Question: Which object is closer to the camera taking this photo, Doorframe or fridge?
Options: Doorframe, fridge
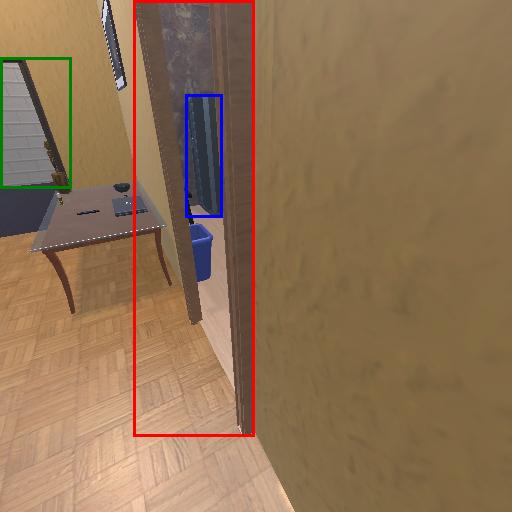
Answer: Doorframe